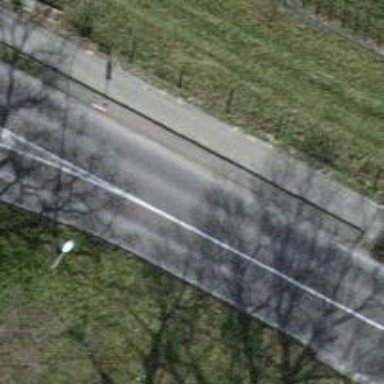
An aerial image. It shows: Bus stop equipped with public transport stop position.